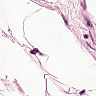
Metastatic tissue present: no